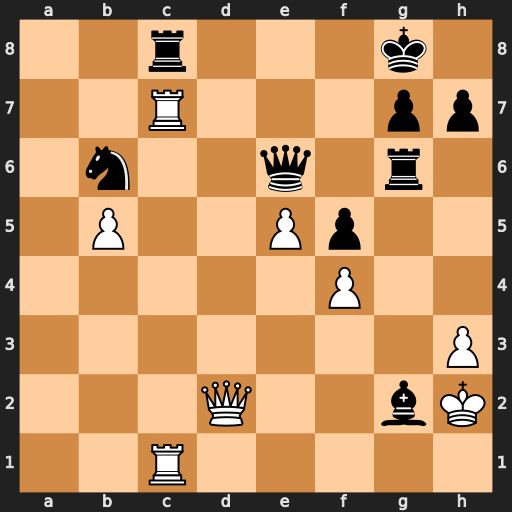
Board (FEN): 2r3k1/2R3pp/1n2q1r1/1P2Pp2/5P2/7P/3Q2bK/2R5
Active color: w
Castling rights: -
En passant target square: -
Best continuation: Rxc8+ Qxc8 Rxc8+